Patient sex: F
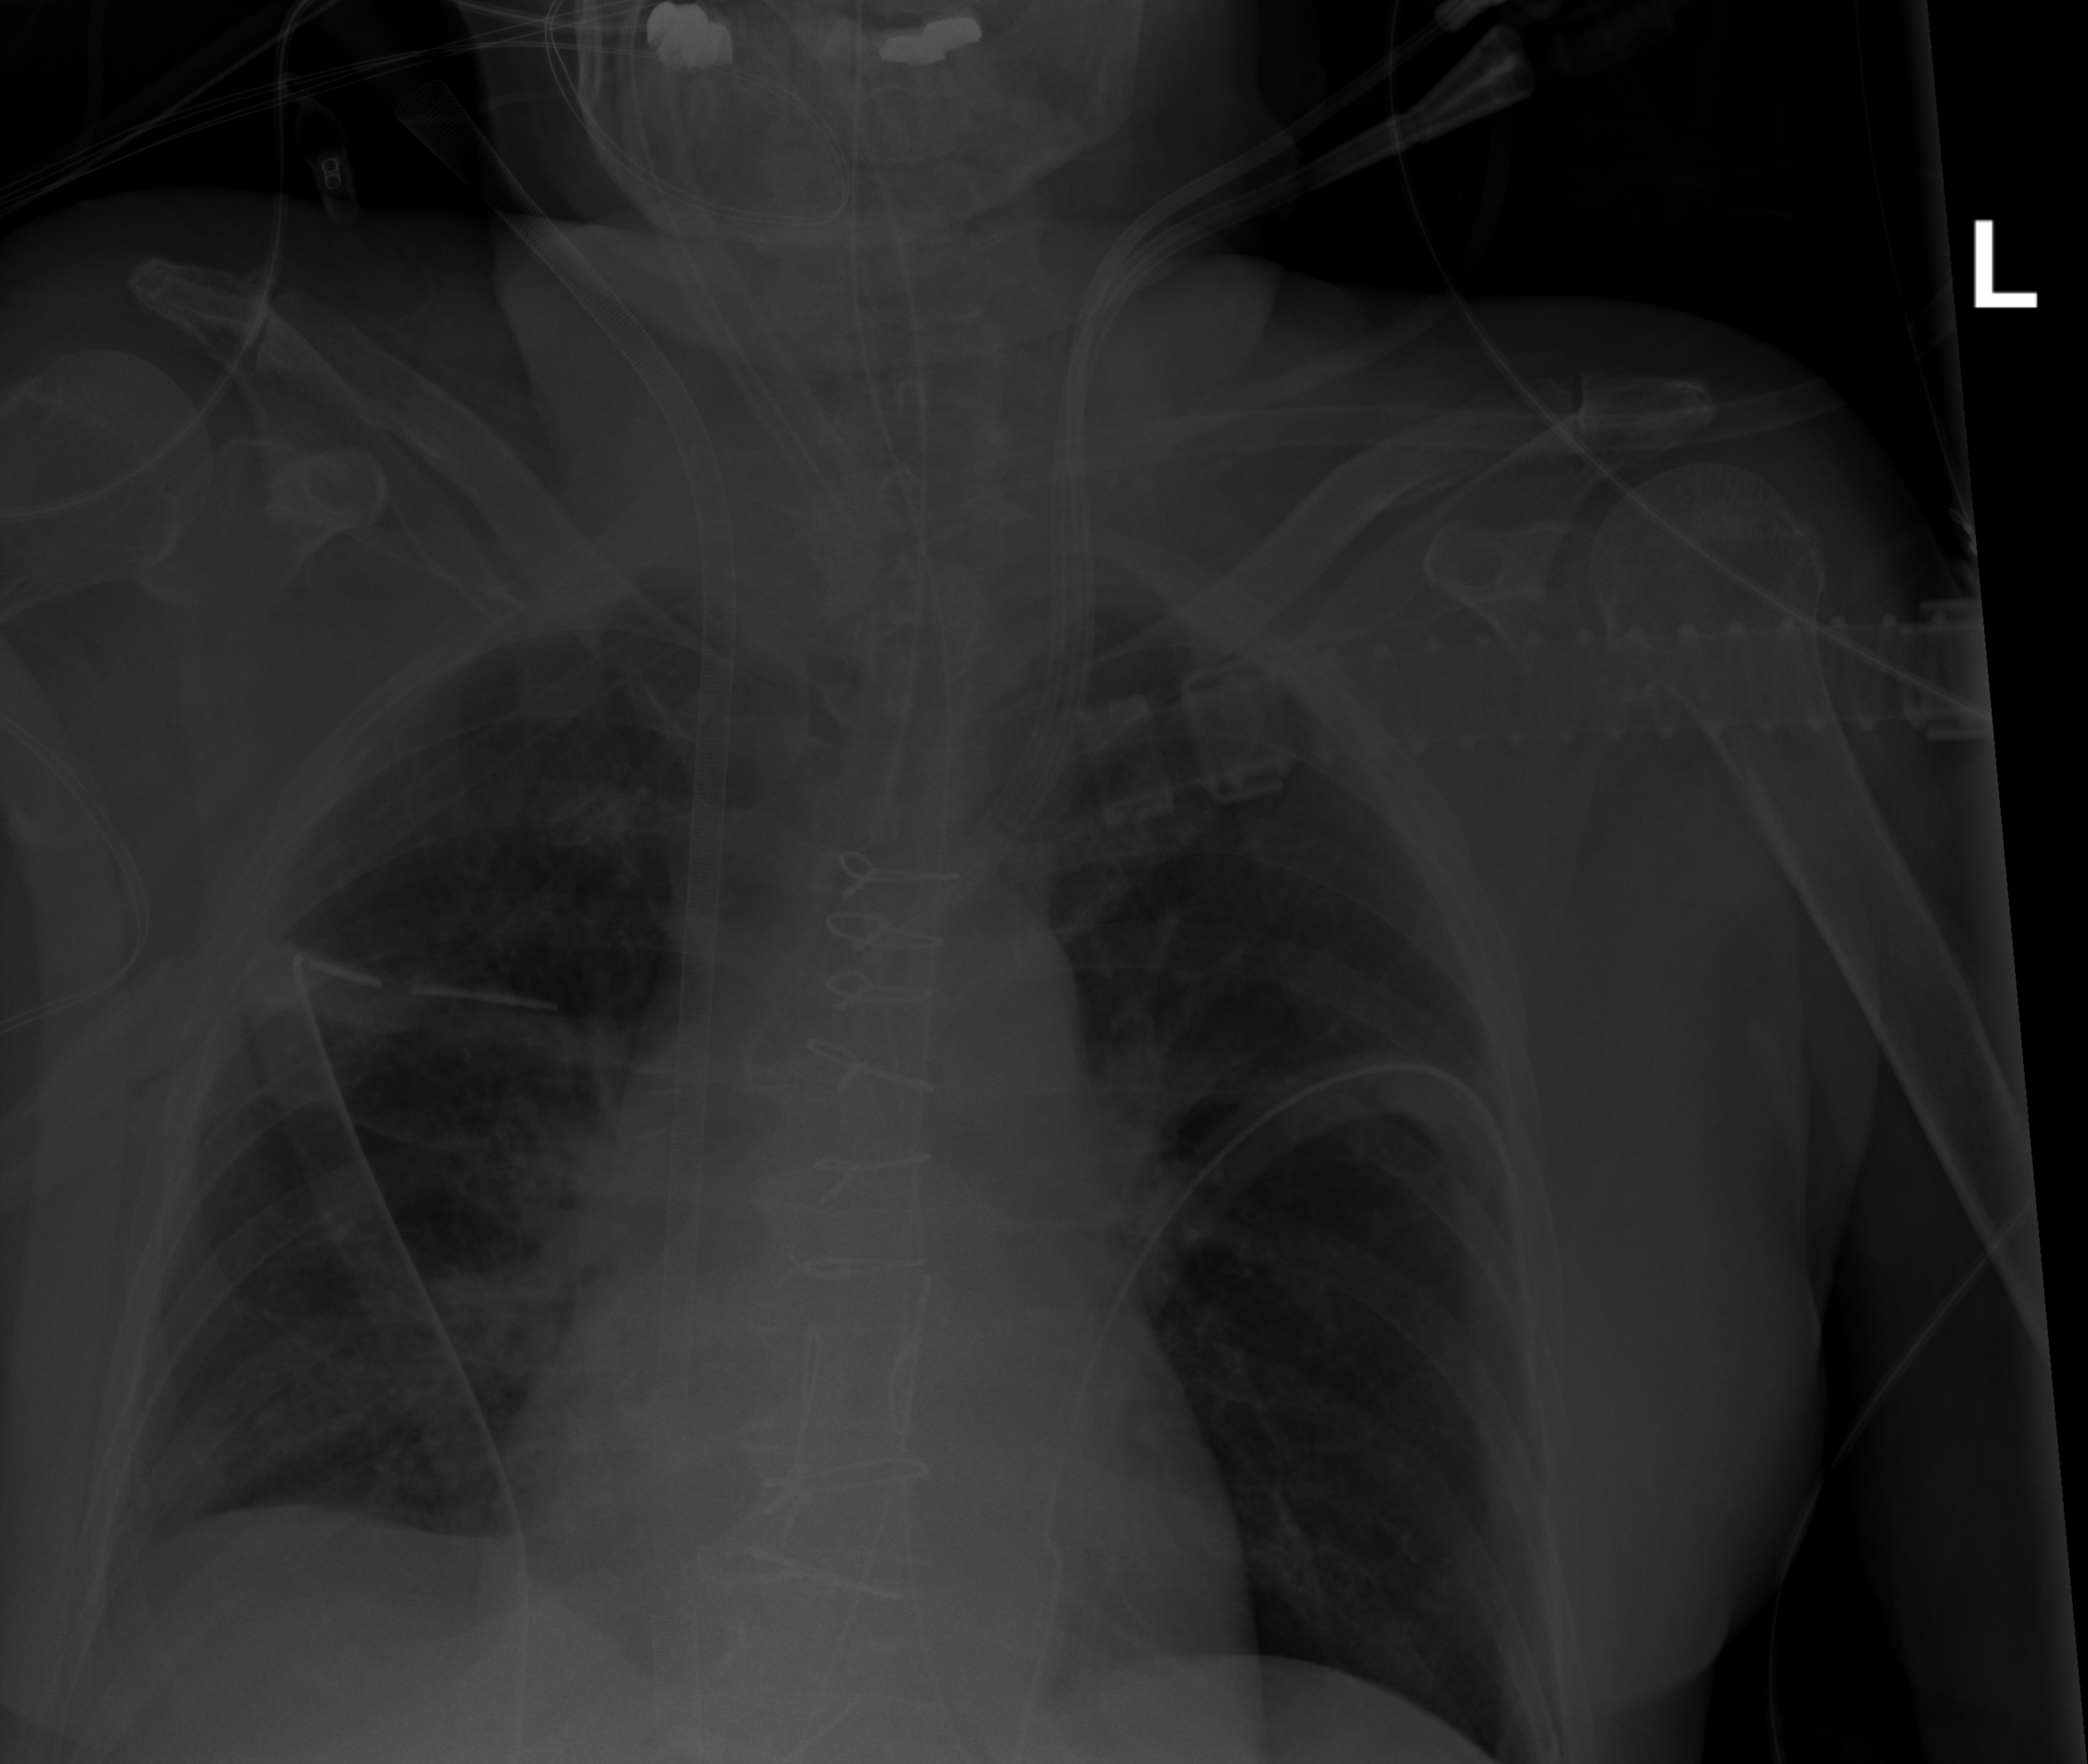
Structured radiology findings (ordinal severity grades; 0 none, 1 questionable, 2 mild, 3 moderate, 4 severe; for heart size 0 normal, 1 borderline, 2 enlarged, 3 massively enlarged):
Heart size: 1
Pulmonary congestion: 0
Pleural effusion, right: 2
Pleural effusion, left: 0
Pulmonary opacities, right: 0
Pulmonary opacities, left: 0
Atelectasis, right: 2
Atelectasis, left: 0